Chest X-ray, PA view. Patient: 53 years old, sex M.
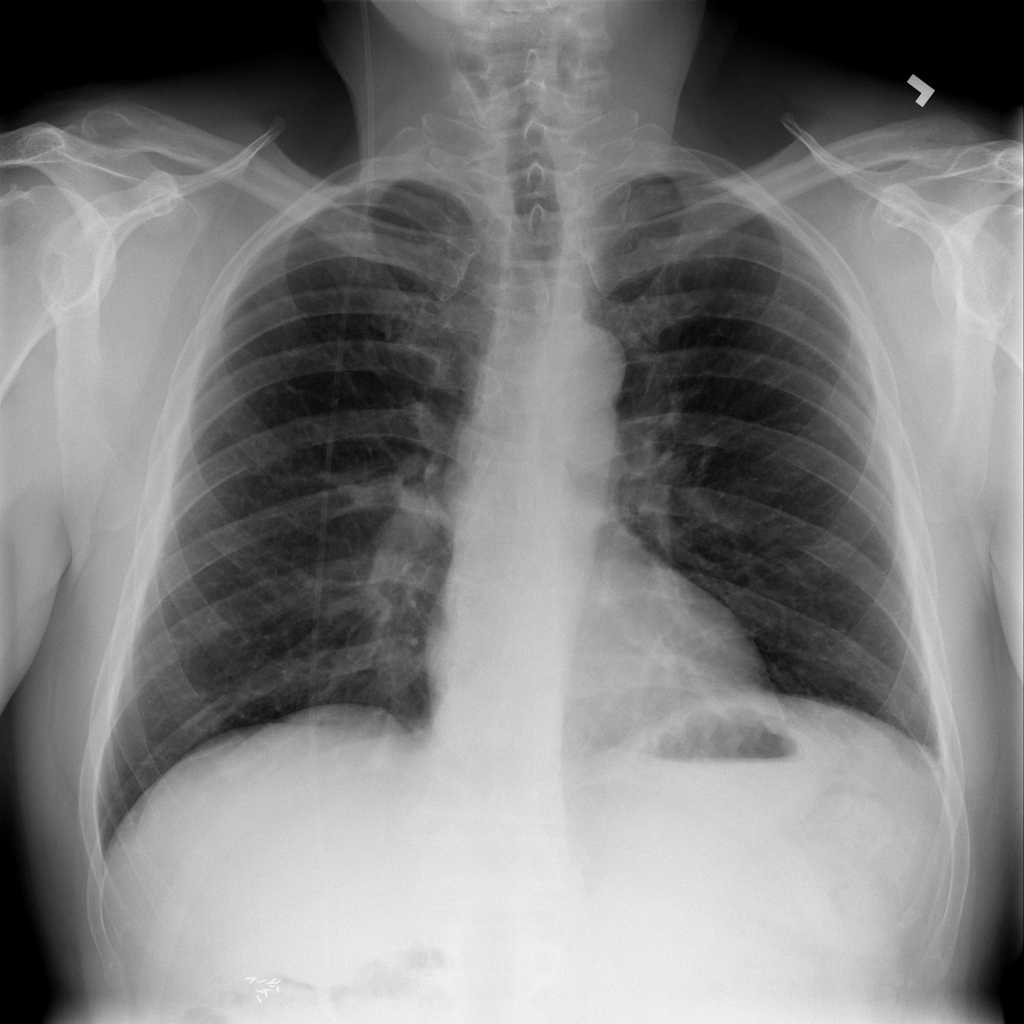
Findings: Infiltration